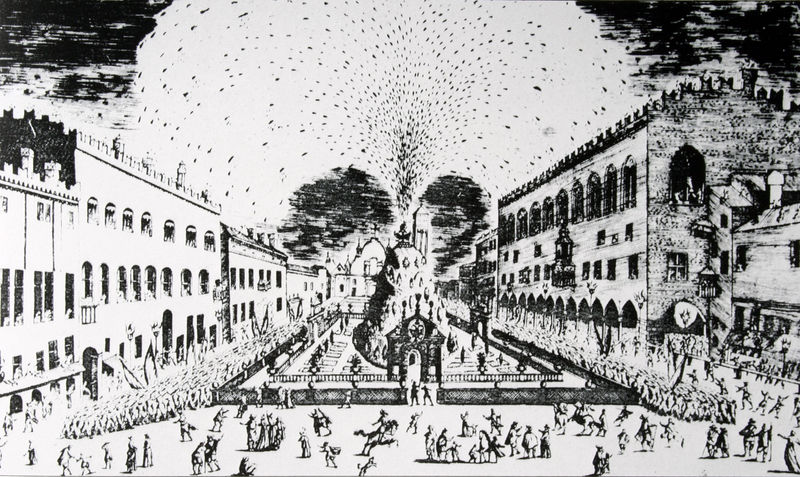
Titel: Feuerwerk vor dem Palazzo Ducale in Mantua anlässlich der Hochzeit von Eleonora Gonzaga mit Ferdinando II., Disegno del grande e meraviglioso apparato dei fuochi trionfali
Standort: London
Institution: British Museum
Schlagwörter: angriff, baum, dunkel, felsen, feuer, himmel, kampf, schatten, wasser, weiß, wolken, bäume, menschen, stadt, fenster, grau, licht, nacht, paris, schwarz, skizze, strasse, zeichnung, anlage, dach, gebäude, haus, park, schloss, zaun, fest, leute, menge, feier, architektur, barock, stein, horizont, häuser, gitter, rauch, adel, renaissance, brunnen, pferd, pferde, reiter, garten, springbrunnen, ansicht, bogen, fahnen, fassade, fassaden, italien, passanten, perspektive, venedig, zuschauer, dächer, grafik, graphik, hecke, hof, markt, platz, figuren, brand, krieg, zerstörung, könig, soldaten, geländer, tor, zinnen, gruppen, stadtansicht, bögen, erker, tusche, arkade, innenhof, loggia, burg, palast, balustrade, explosion, flammen, vulkan, druck, schwarzweiss, radierung, stich, militär, menschenmenge, armee, fries, portal, geometrisch, spritzen, mittelalter, zentral, rabatte, etagen, zentrum, fontäne, höfisch, pavillon, parade, aufregung, kupferstich, stockwerke, tropfen, drucktechnik, ausbruch, zinne, kaserne, versailles, zeichung, piazza, funken, geschossen, feuerwerk, norditalien, krief, festarchitektur, turnier, pfingstfeuer, realism, pfingstfest, 1800, häuser#, fuerwerk, vuilkan, krige, feurwerk, #vulkan, ehrenpforte, skizze t